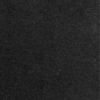
Label: dusty